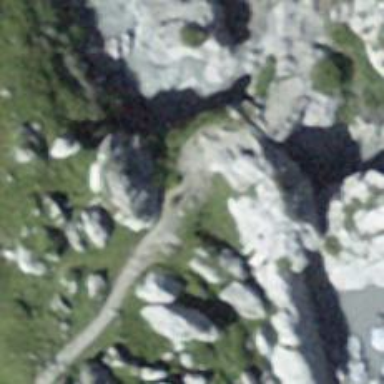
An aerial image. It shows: Path.